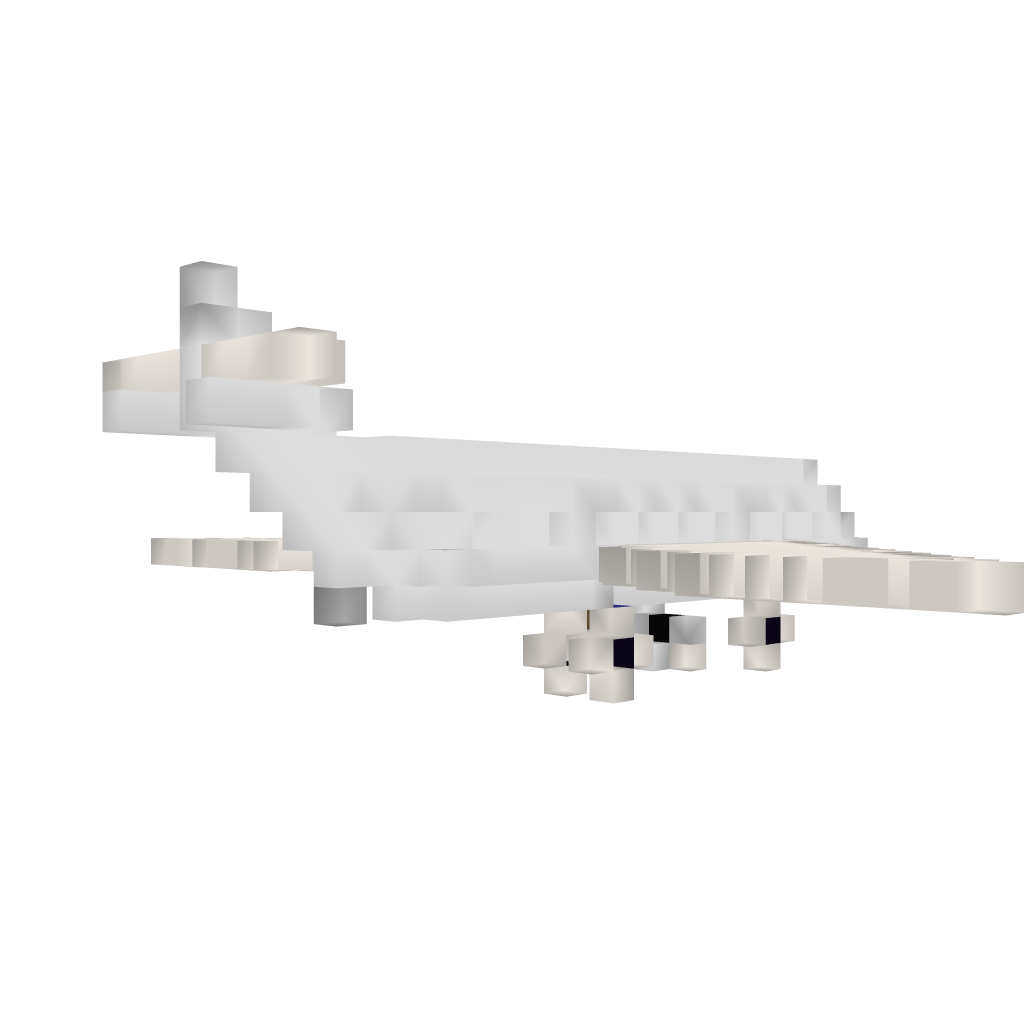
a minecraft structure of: Small Private Jet